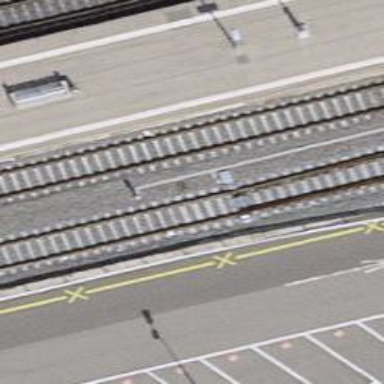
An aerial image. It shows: Railway switch.